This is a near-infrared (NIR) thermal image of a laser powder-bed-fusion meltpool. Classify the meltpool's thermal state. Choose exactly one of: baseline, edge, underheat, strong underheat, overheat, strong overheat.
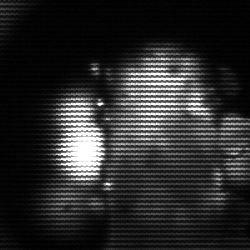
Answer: strong underheat